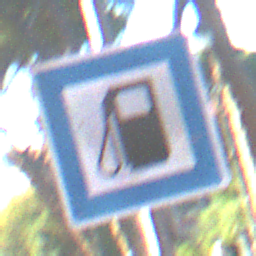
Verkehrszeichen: Tankstelle
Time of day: MorningAfternoon
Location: Outdoor (Suburban)
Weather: Clear
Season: NotSpecified
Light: Natural